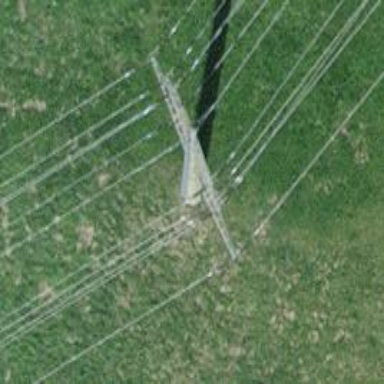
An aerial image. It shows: Power line in the image.